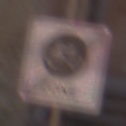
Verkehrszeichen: EndeFahrradzone
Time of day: MorningAfternoon
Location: Outdoor (Urban)
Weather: Clear
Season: NotSpecified
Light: Natural